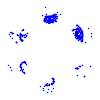
Particle: kaon